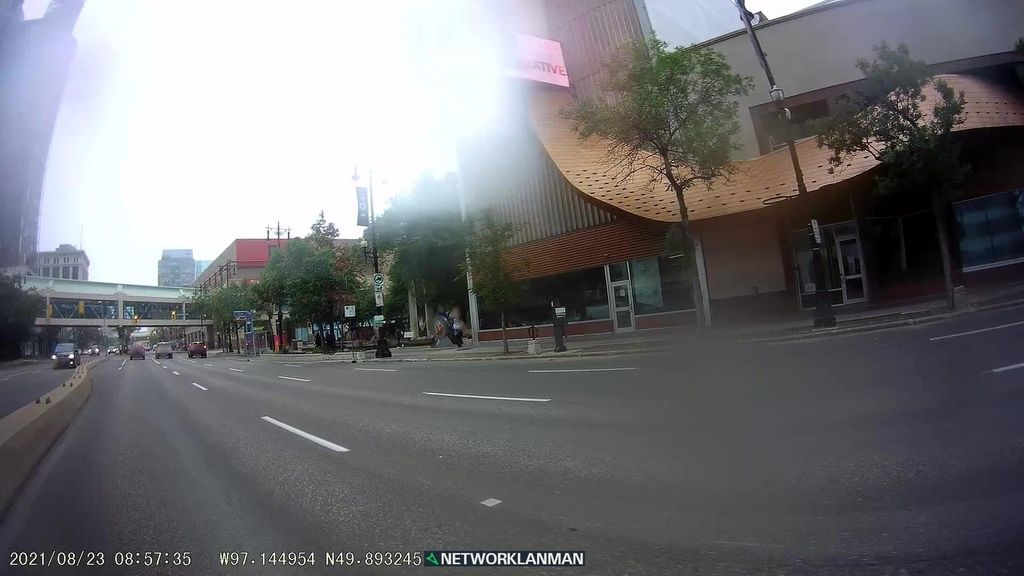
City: winnipeg